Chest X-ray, PA view. Patient: 49 years old, sex M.
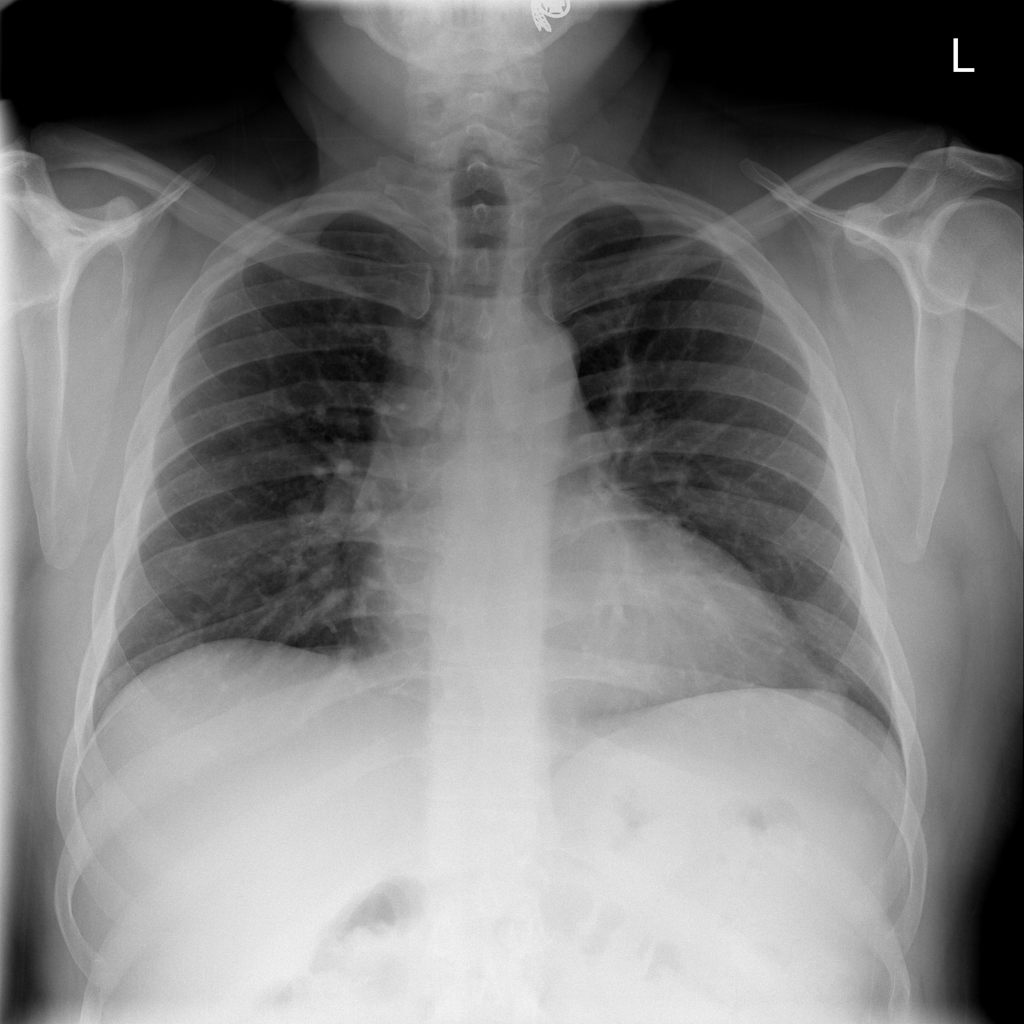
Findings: No Finding